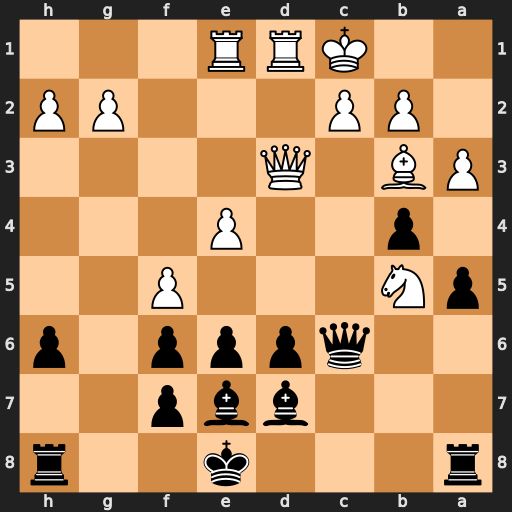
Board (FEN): r3k2r/3bbp2/2qppp1p/pN3P2/1p2P3/PB1Q4/1PP3PP/2KRR3
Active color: b
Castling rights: kq
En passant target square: -
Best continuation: Qxb5 Qxb5 Bxb5